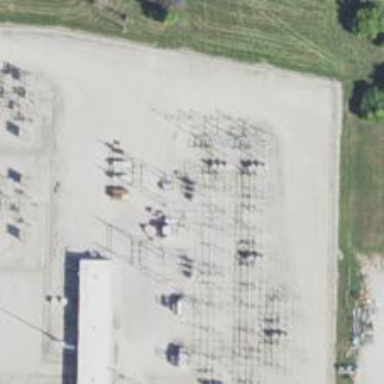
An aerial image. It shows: Switch used for power control.